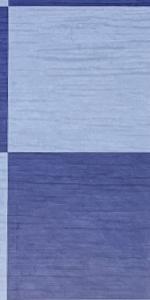
Label: Empty